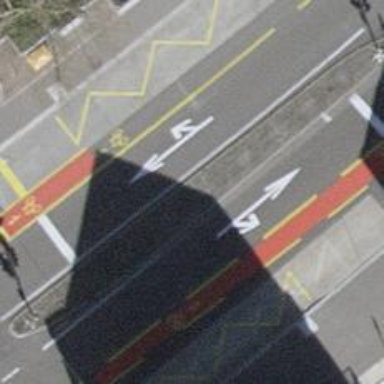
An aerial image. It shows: Trolleybus stop position for public transport.